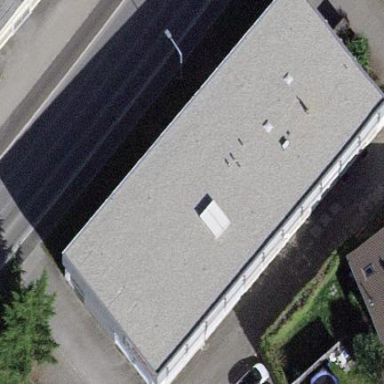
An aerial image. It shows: Building with flat gray roof. The overall color of the building is light gray.